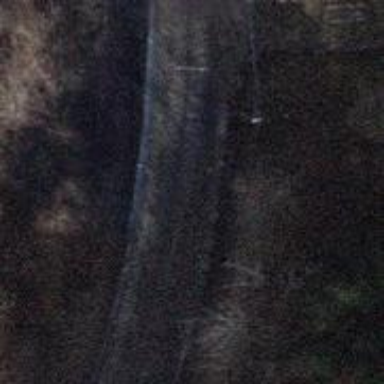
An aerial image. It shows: Preserved narrow-gauge railway with contact lines electrified.